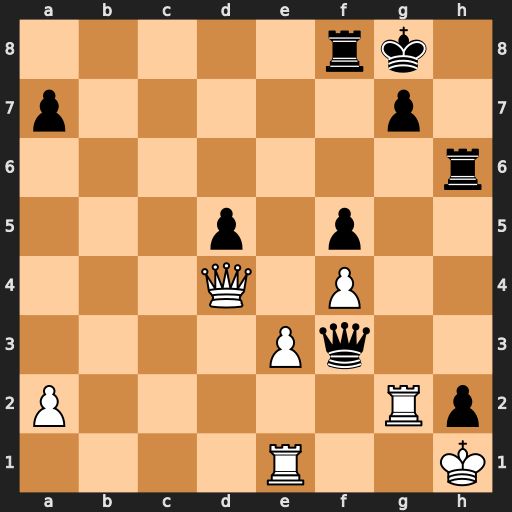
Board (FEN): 5rk1/p5p1/7r/3p1p2/3Q1P2/4Pq2/P5Rp/4R2K
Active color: w
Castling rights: -
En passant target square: -
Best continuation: Qxg7#